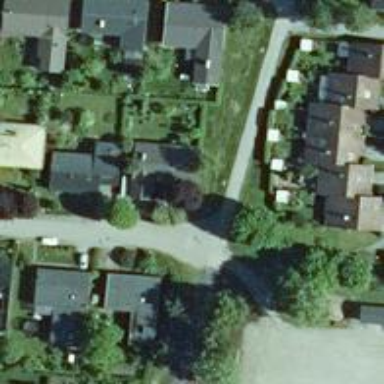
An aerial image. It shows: Asphalt cycleway.